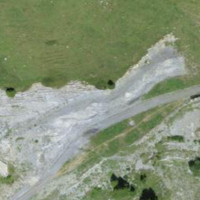
EUNIS habitat code: 26
Species observed at this site:
Marmota marmota